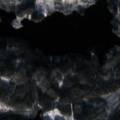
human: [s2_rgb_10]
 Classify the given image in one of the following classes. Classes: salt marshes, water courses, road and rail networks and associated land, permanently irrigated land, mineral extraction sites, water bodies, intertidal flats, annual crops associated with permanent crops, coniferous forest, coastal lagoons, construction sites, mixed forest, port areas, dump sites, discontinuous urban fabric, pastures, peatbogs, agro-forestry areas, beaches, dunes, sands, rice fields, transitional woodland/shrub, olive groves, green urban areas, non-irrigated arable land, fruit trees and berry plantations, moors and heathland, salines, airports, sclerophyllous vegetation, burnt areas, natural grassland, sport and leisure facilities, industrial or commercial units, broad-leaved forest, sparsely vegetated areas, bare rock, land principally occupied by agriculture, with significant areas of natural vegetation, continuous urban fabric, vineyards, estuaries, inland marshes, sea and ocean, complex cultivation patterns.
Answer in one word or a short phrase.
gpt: coniferous forest, mixed forest, transitional woodland/shrub, water bodies